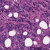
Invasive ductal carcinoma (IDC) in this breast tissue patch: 1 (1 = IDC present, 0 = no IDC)